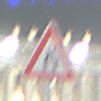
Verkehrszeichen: VerengteFahrbahn
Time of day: Night
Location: Outdoor (Urban)
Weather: PartlyCloudy
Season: NotSpecified
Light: Artificial